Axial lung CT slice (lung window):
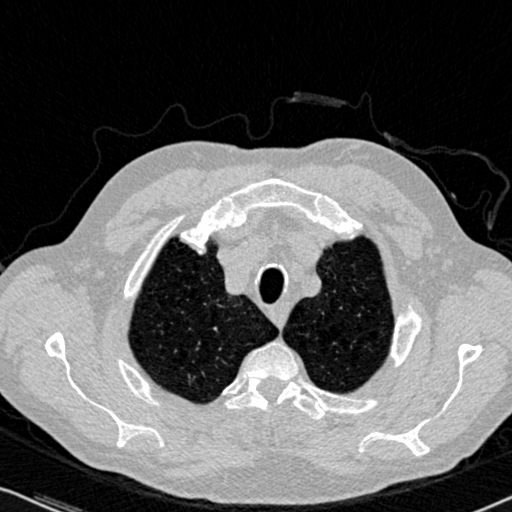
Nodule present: no